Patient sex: M
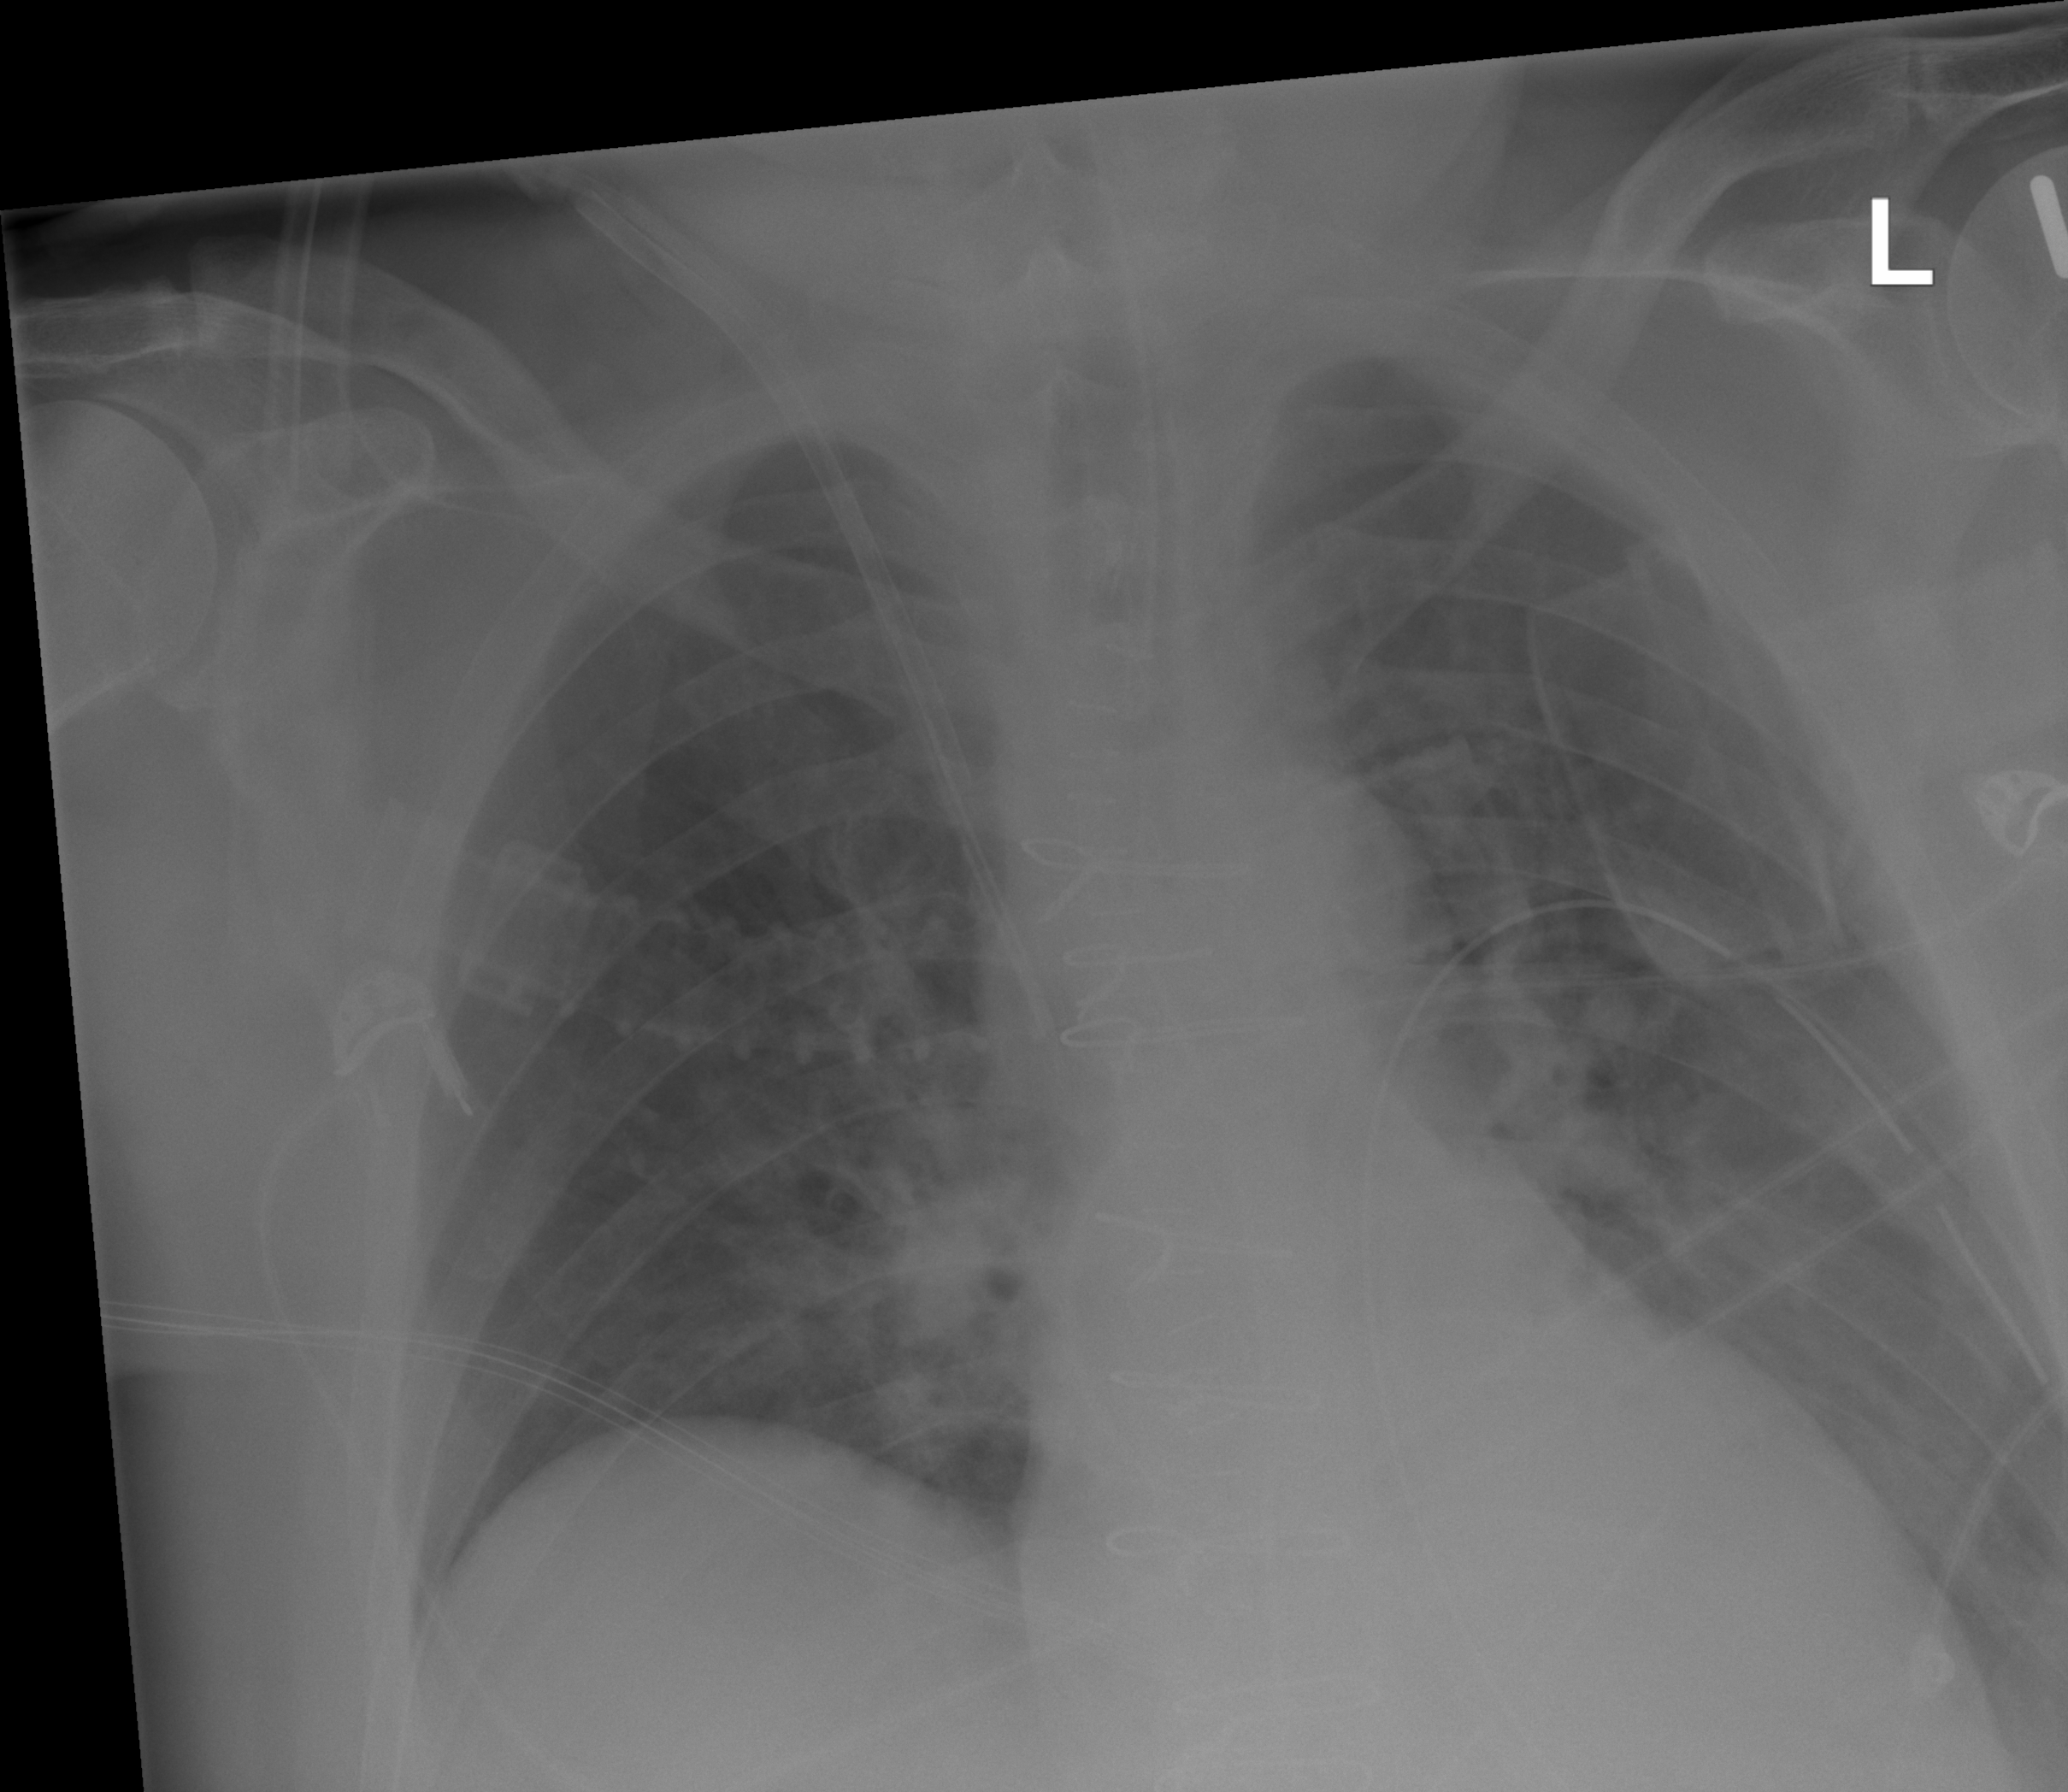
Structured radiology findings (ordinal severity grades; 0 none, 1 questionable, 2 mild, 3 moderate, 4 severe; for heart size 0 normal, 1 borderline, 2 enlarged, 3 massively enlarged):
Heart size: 0
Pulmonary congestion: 2
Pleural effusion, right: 0
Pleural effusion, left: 1
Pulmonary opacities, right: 0
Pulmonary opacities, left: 0
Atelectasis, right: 0
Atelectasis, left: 0